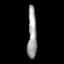
Tissue: skin
Cell type: Fibroblasts
Senescence score: 0.7051
Nuclear area (px): 459
Mean DAPI intensity: 154.813